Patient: sex M, age 30
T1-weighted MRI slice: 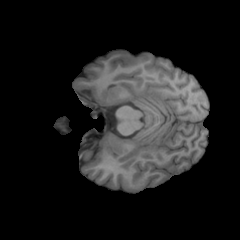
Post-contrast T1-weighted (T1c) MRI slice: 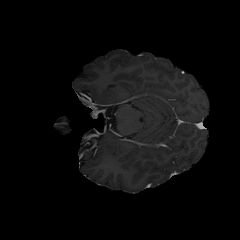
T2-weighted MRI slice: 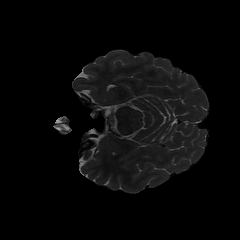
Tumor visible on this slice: no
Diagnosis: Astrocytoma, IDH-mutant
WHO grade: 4